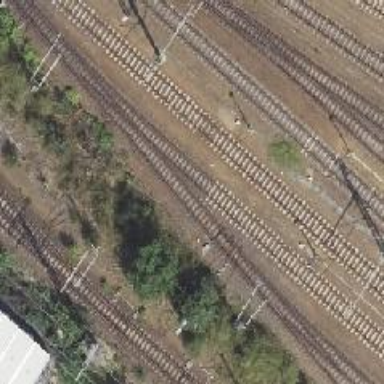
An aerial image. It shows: Railway signal.